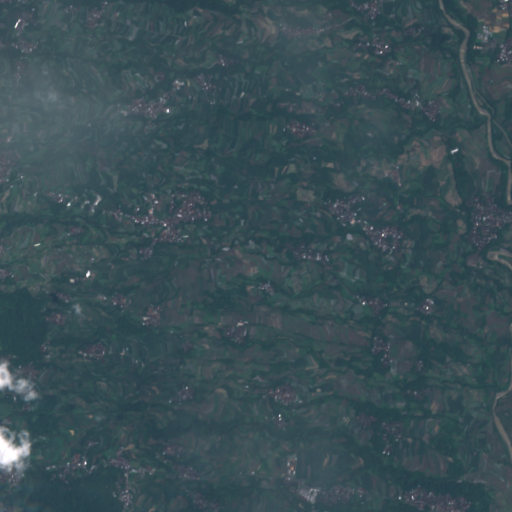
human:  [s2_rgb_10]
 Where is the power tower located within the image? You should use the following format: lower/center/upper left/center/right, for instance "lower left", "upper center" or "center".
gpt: The power tower is located in the upper right of the image.
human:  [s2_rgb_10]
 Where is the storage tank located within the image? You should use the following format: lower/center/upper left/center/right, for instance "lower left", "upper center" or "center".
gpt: The storage tank is located in the upper left of the image.
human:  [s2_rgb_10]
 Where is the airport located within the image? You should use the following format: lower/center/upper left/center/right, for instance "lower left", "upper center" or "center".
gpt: There is no airport in the image.